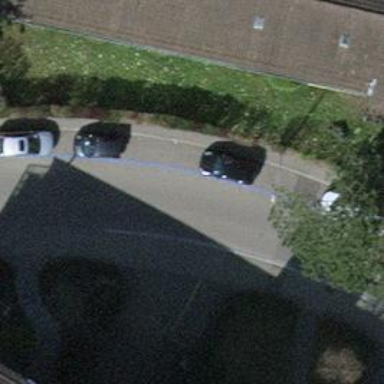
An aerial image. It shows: Parking lane designated for parking.